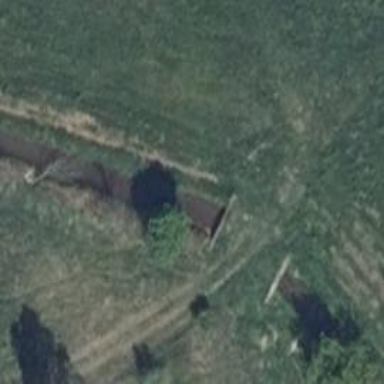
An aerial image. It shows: Culvert tunnel.